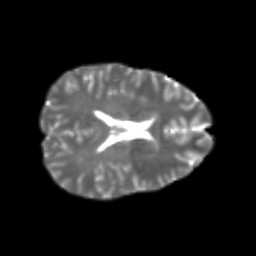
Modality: T2w
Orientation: axial
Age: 22
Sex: female
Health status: healthy
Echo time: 0.074 s